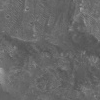
Atmospheric dust classification: not_dusty